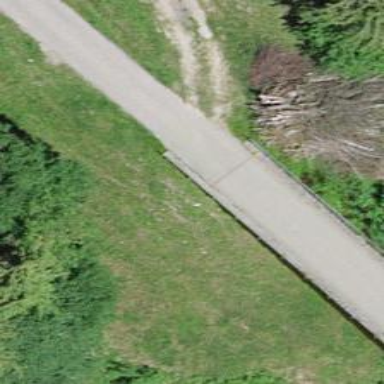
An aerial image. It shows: Unclassified road on bridge.